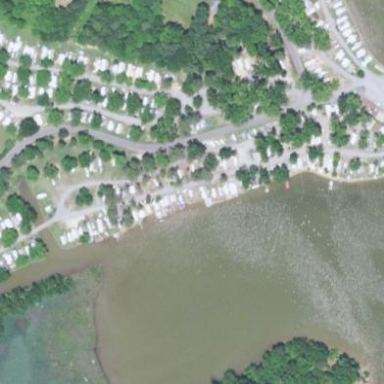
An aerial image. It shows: Campsite for tourism.